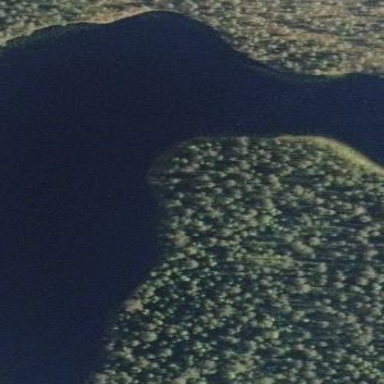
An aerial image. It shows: Peaceful pond surrounded by nature.